Question: There are two tables Inspector(Parent) and InspectorOfficeAccess(Child), i need to give inspectors from country (73,74) to have access of offices (1,20,24,31,44).
There are many inspectors (over 100) in Inspector table with country 73 and 74. Is this possible to insert all inspectors with officeid in InspectorOfficeAccess table with one query?
second screen shot is for showing how the final result should look like. InspectorOfficeAcess table is empty.
Each inspector will be inserted 5 times with officesID (1,20,24,31,44) where inspector country IN (73,74)

I have tried this so far
'''
insert into InspectorOfficeAccess
select i.inspectorid,o.Offices from Inspectors i
cross join
(
SELECT 1 AS Offices
UNION
SELECT 20
UNION
SELECT 24
UNION
SELECT 31
UNION
SELECT 44
) o
where i.CountryID IN (73,74)
'''
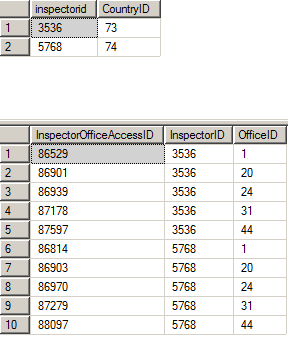
Answer: If you have to pick Office Id's from other table then another way for doing this would be :
'''
Insert into InspectorOfficeAccess
Select I.InspectorID,O.OfficeId
from Inspector I
Cross Join Office O
where I.CountryId in (73,74) and O.OfficeId in (1,20,24,31,44);
'''
You can check <URL>